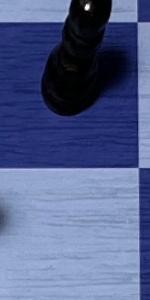
Label: Empty